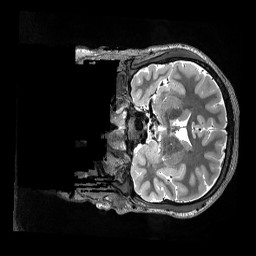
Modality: T2w
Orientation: coronal
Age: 21
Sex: male
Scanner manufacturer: siemens
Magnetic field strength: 3 T
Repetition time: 3.2 s
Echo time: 0.562 s